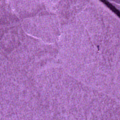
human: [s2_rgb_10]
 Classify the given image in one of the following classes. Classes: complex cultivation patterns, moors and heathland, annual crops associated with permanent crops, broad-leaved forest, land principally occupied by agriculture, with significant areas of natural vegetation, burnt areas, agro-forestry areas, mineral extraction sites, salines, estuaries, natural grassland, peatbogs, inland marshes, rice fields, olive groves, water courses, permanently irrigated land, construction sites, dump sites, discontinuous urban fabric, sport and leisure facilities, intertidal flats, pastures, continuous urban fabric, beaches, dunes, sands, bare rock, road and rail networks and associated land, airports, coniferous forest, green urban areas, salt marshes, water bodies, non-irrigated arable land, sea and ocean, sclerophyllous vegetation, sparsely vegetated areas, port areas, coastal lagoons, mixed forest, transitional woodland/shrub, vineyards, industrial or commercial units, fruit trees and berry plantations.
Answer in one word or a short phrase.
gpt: sea and ocean